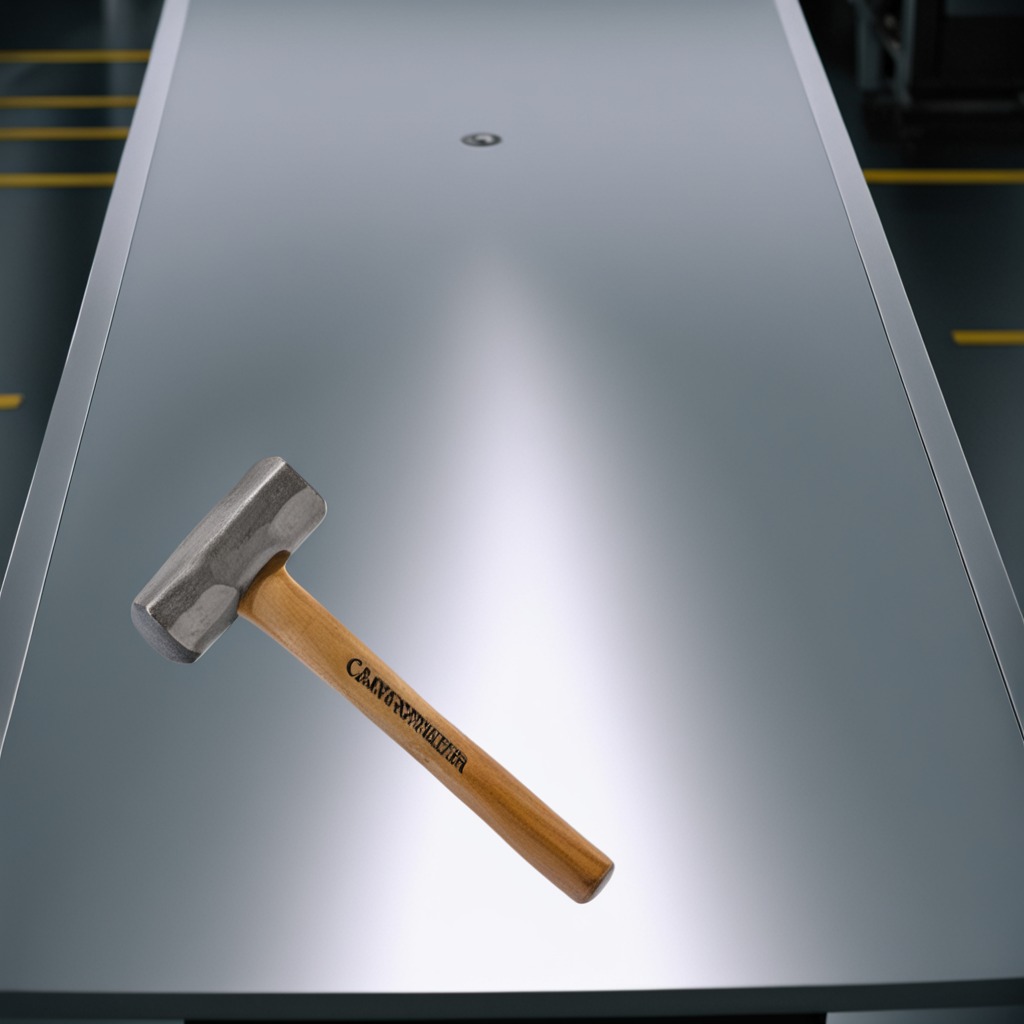
A hammer lies on a table in a ship maintenance bay.